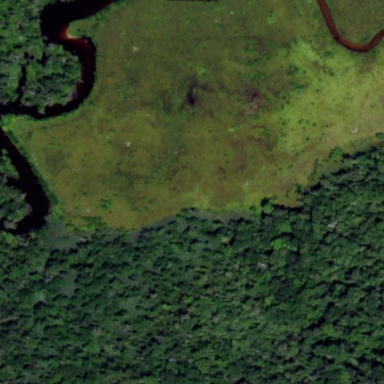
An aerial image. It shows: Swamp in wetland area.